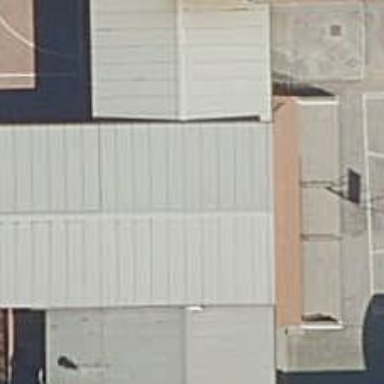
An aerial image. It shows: School.